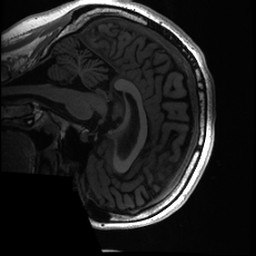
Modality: T1w
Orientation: sagittal
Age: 31
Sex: female